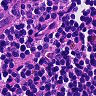
Metastatic tissue present: no